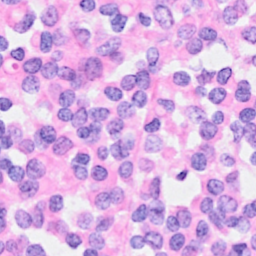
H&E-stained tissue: Breast